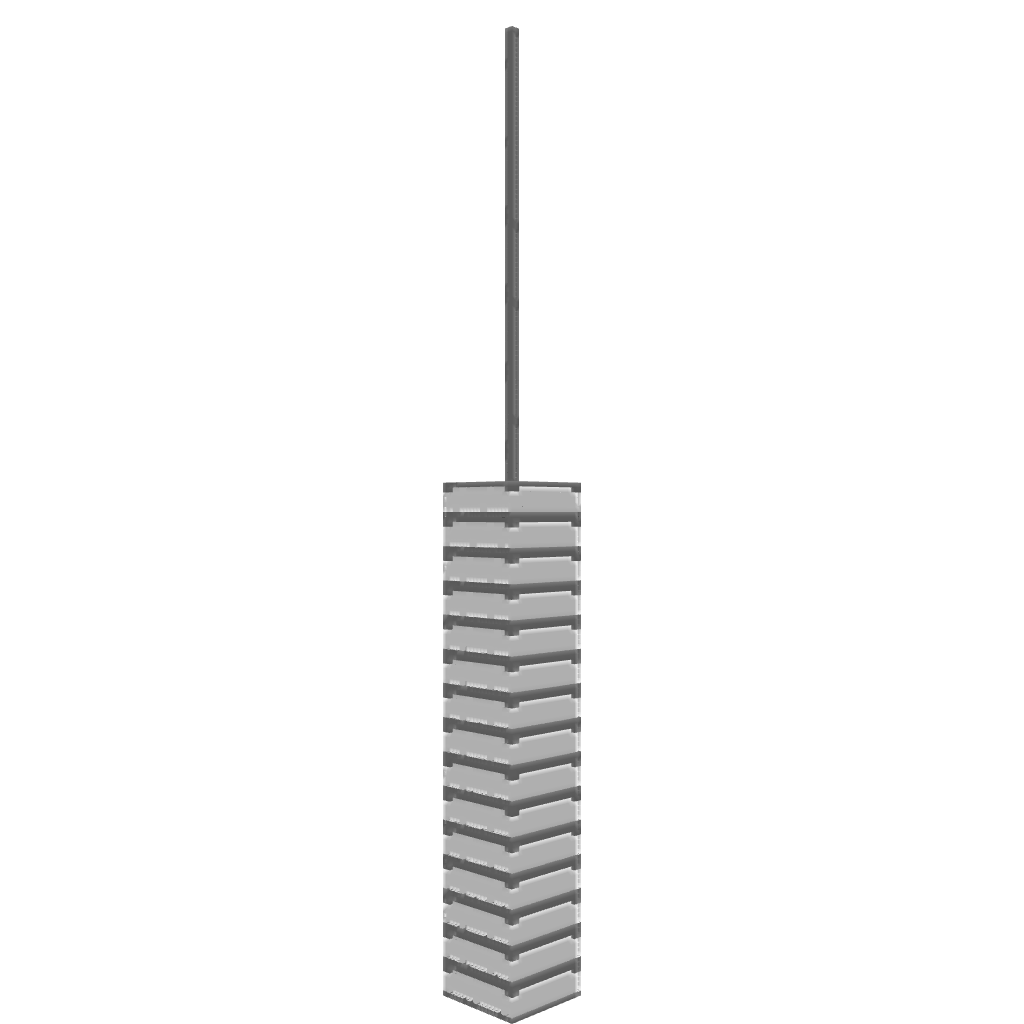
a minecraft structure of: Skyscraper bad low quality